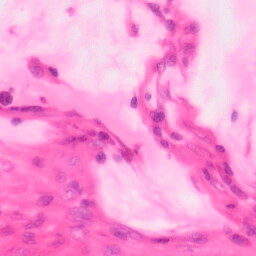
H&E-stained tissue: Colon